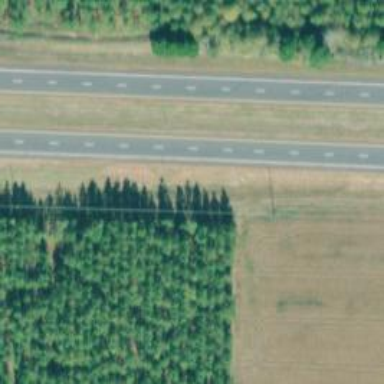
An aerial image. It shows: Expressway with asphalt surface categorized as trunk highway.